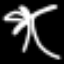
Label: palm tree